Question: i want to set banner(image) at top of list view dynamically.i am calling list view data from webservices .i did this coding in my lazy adapter class but no banner being visible.i wana set banner like this.
'''
RelativeLayout layout1 = new RelativeLayout(mContext);
ImageView image = new ImageView(mContext);
LayoutParams params2 = new LayoutParams(LayoutParams.FILL_PARENT,LayoutParams.FILL_PARENT);
image.setLayoutParams(params2);
image.setScaleType(ImageView.ScaleType.CENTER);
image.setMaxHeight(50);
image.setMaxWidth(50);
image.getPaddingTop();
image.setImageResource(R.drawable.topheader);
layout1.getPaddingTop();
layout1.addView(image);*/
'''
i have banner image in my drawable.
---
this is my full code of lazy adpter class
'''
package com.example.jsonparsing;
import java.io.InputStream;
import java.net.MalformedURLException;
import java.net.URL;
import android.app.Activity;
import android.content.Context;
import android.graphics.Bitmap;
import android.graphics.BitmapFactory;
import android.view.Gravity;
import android.view.LayoutInflater;
import android.view.View;
import android.view.ViewGroup;
import android.widget.ArrayAdapter;
import android.widget.BaseAdapter;
import android.widget.ImageView;
import android.widget.RelativeLayout;
import android.widget.TextView;
import android.widget.RelativeLayout.LayoutParams;
public class LazyAdapter extends BaseAdapter {
int counter = 0;
Context mContext;
Activity a;
public LazyAdapter(Context context) {
this.mContext = context;
this.a = a;
}
public int getCount() {
System.out.println("Called..."+ Constants.vctrCategoryId.size());
return Constants.vctrCategoryId.size();
}
public Object getItem(int position) {
return position;
}
public long getItemId(int position) {
return position;
}
public View getView(int position, View convertView, ViewGroup parent) {
System.out.println("Exception before..");
String strUrl = Constants.vctrImagePath.elementAt(counter).toString();// getting url of the images
System.out.println("Urls...." + strUrl);
URL url =null;
try {
url = new URL(strUrl);
} catch (MalformedURLException e) {
// TODO Auto-generated catch block
e.printStackTrace();
}
Bitmap bitmap = Constants.DownloadImage(strUrl);
Bitmap resized = Bitmap.createScaledBitmap(bitmap, 100, 100, true);
//text.setImageBitmap(bitmap);
/* this coding i did for setting banner
/*RelativeLayout layout1 = new RelativeLayout(mContext);
ImageView image = new ImageView(mContext);
LayoutParams params2 = new LayoutParams(LayoutParams.FILL_PARENT,LayoutParams.FILL_PARENT);
image.setLayoutParams(params2);
image.setScaleType(ImageView.ScaleType.CENTER);
image.setMaxHeight(50);
image.setMaxWidth(50);
image.getPaddingTop();
image.setImageResource(R.drawable.topheader);
layout1.getPaddingTop();
layout1.addView(image);*/
RelativeLayout layout = new RelativeLayout(mContext);
//RelativeLayout.LayoutParams params = new RelativeLayout.LayoutParams(LayoutParams.FILL_PARENT,LayoutParams.FILL_PARENT);
//layout.setLayoutParams(params);
TextView text1 = new TextView(mContext);
text1.setText(Constants.vctrCategory.elementAt(counter).toString());
LayoutParams params1 = new LayoutParams(LayoutParams.WRAP_CONTENT,LayoutParams.WRAP_CONTENT);
params1.addRule(RelativeLayout.ALIGN_PARENT_RIGHT);
text1.setLayoutParams(params1);
text1.setTextSize(20);
text1.setGravity(Gravity.RIGHT);
layout.addView(text1);
ImageView img = new ImageView(mContext);
img.setImageBitmap(resized);
layout.setGravity(Gravity.CENTER_VERTICAL | Gravity.CENTER_HORIZONTAL);
layout.addView(img);
counter++;
return layout;
}
private void setContentView(ImageView image) {
// TODO Auto-generated method stub
}
}
'''
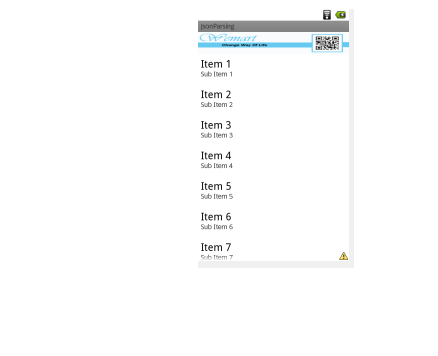
Answer: have you tried <URL> class